Interaction volume radius: 5 \u00c5
Interaction volume height: 10 \u00c5
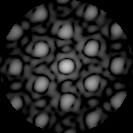
Disorder parameter: 0.1562